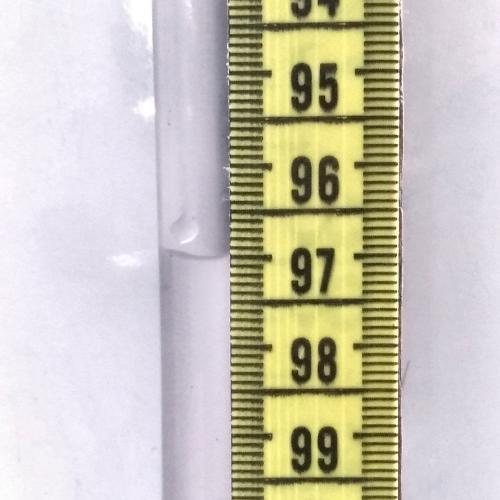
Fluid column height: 97.0 cm